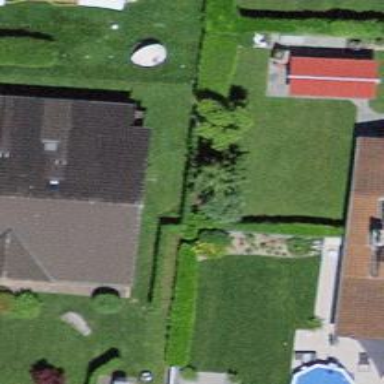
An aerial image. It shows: Hedge barrier.